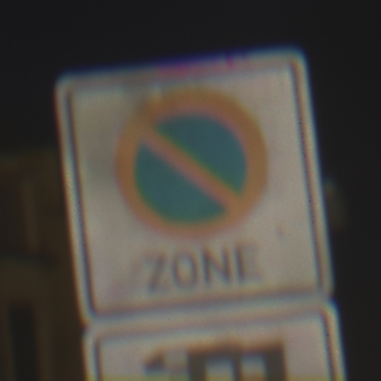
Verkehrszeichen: BeginnEingeschraenktesHalteverbotZone
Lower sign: HinweisDurchSinnbild23
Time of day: Night
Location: Outdoor (Urban)
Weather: PartlyCloudy
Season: NotSpecified
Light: Artificial